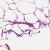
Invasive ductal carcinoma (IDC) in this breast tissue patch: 0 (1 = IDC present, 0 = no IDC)